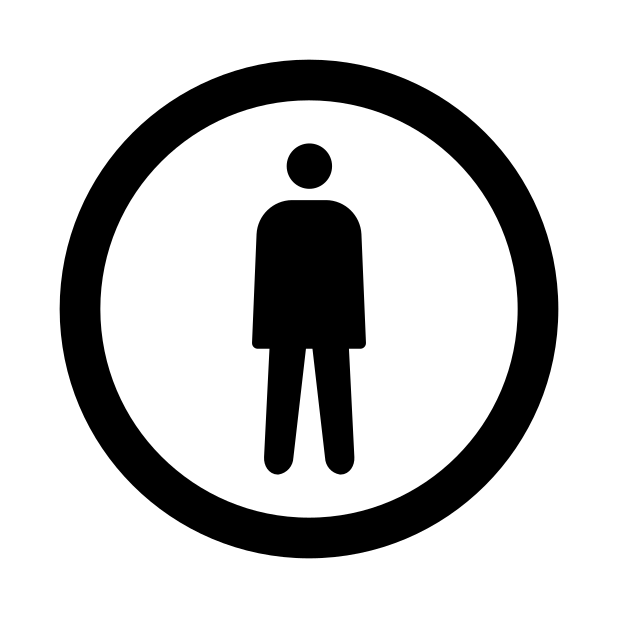
circled human figure